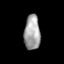
Tissue: lung
Cell type: Others
Senescence score: 0.2127
Nuclear area (px): 550
Mean DAPI intensity: 162.282